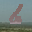
Label: 6